Interaction volume radius: 5 \u00c5
Interaction volume height: 10 \u00c5
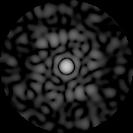
Disorder parameter: 0.8258